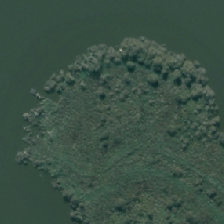
Land cover: herbaceous_freshwater_vege